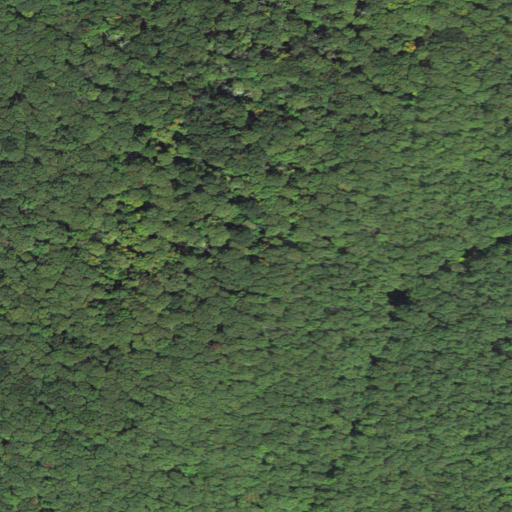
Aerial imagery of mountain in West Virginia named Briery Knob containing deciduous forest and open development